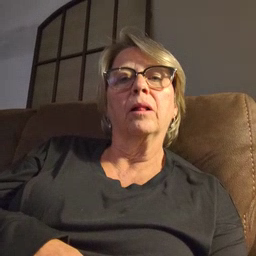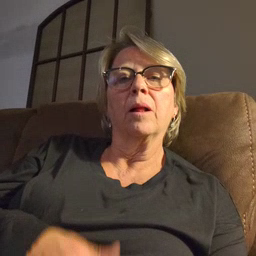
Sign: milk